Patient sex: M
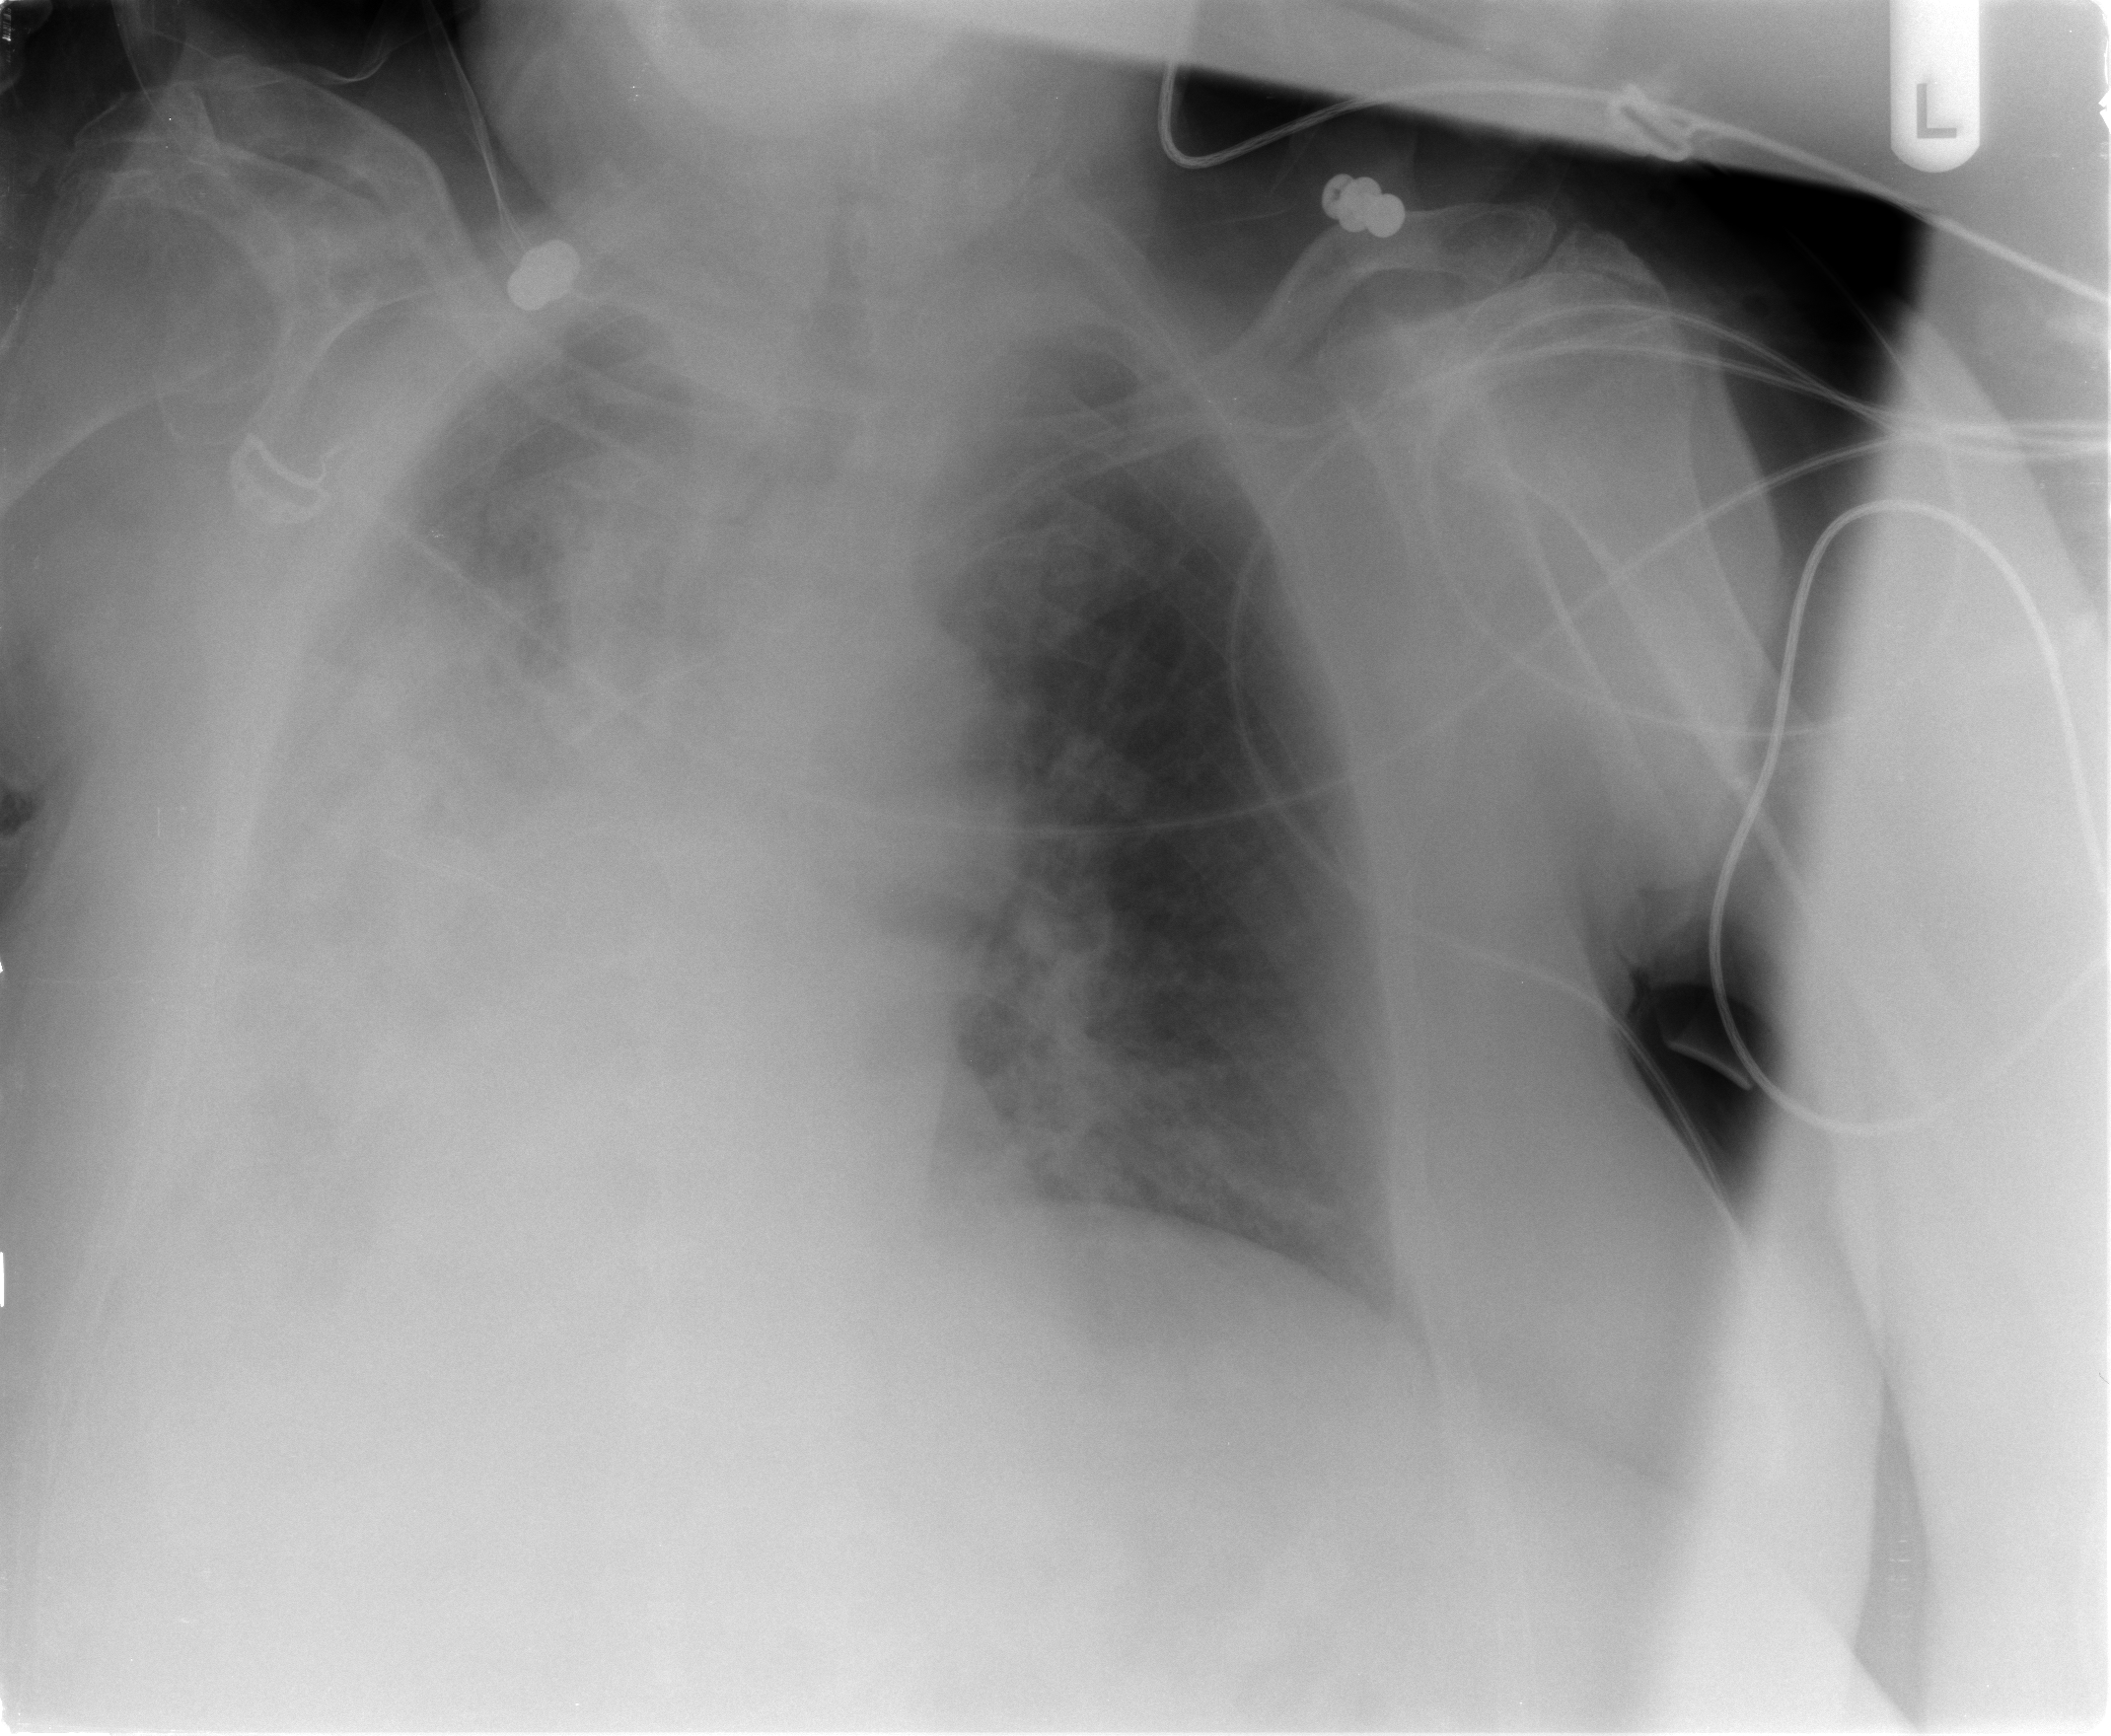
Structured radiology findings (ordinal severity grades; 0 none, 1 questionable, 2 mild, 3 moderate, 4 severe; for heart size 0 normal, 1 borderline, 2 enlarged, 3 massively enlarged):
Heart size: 0
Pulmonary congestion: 3
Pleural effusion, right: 2
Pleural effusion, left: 0
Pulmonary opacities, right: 3
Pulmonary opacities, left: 2
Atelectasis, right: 3
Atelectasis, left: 0